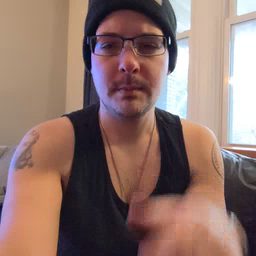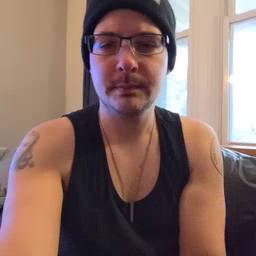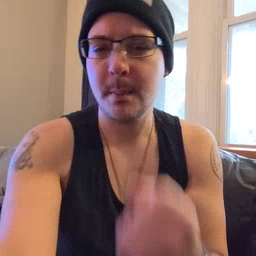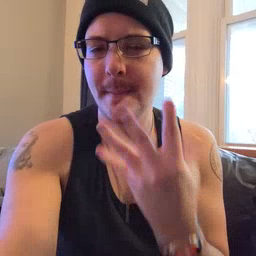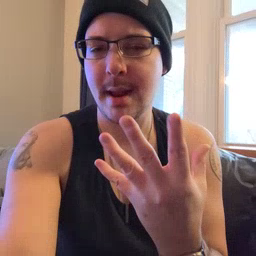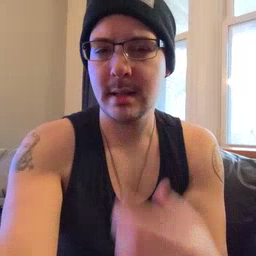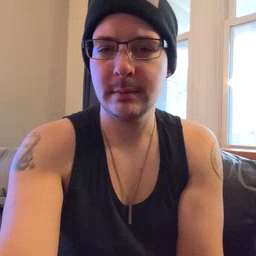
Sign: many